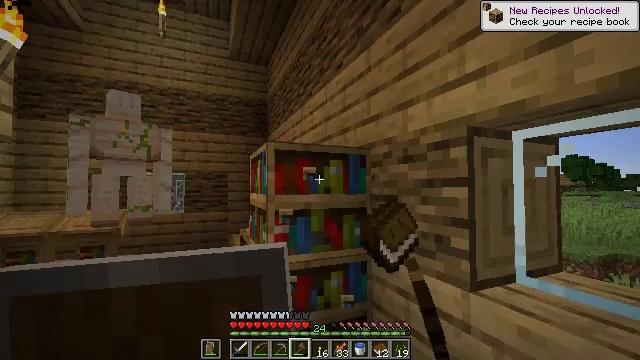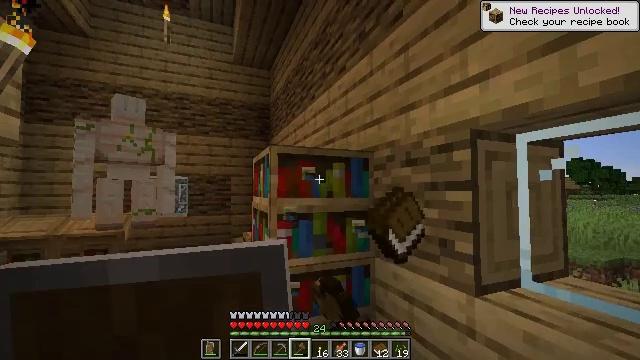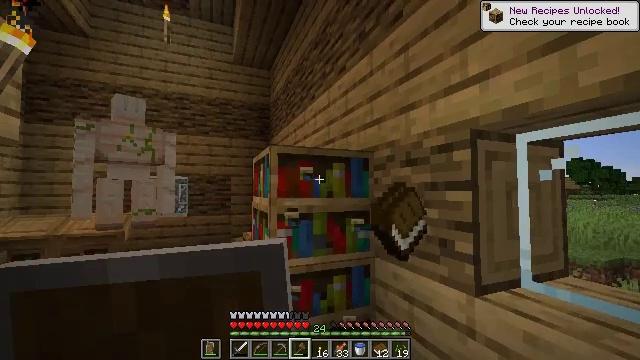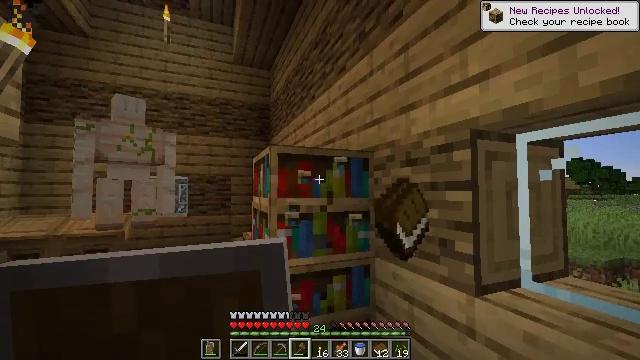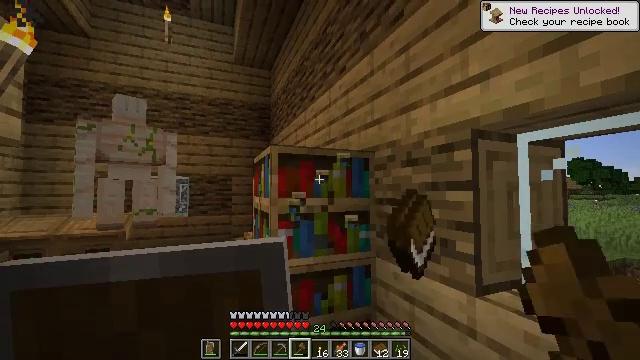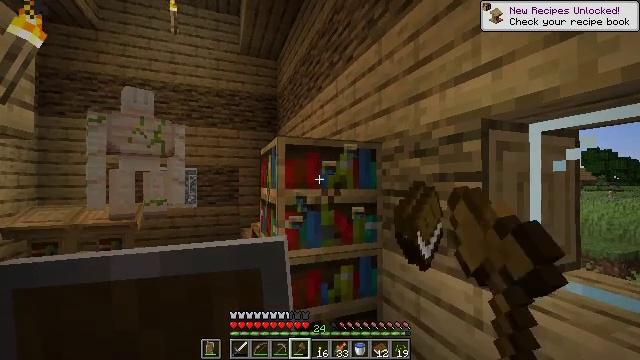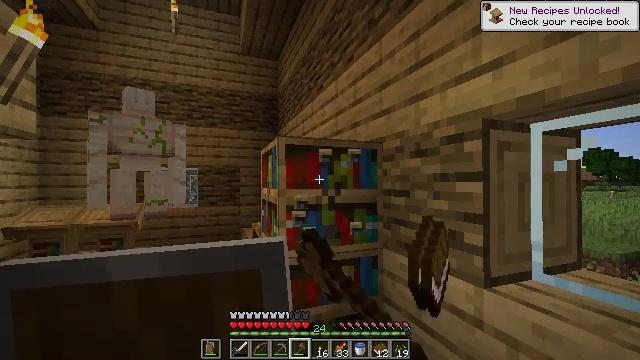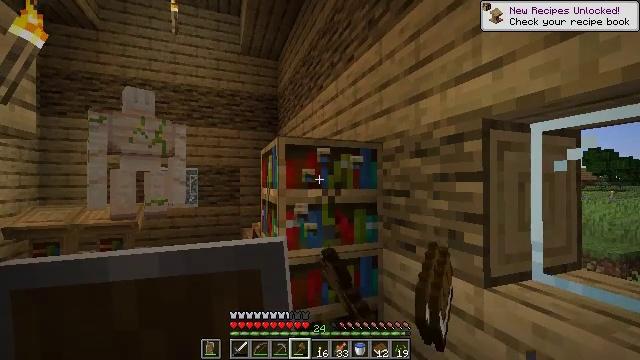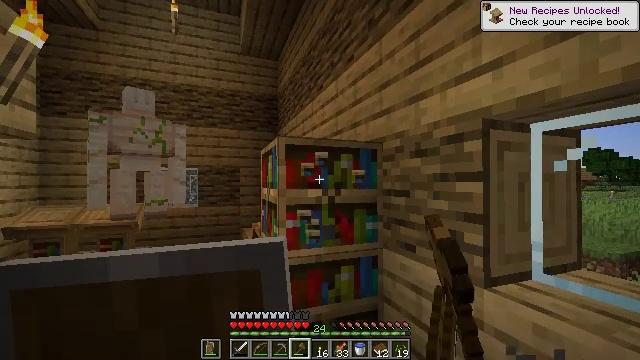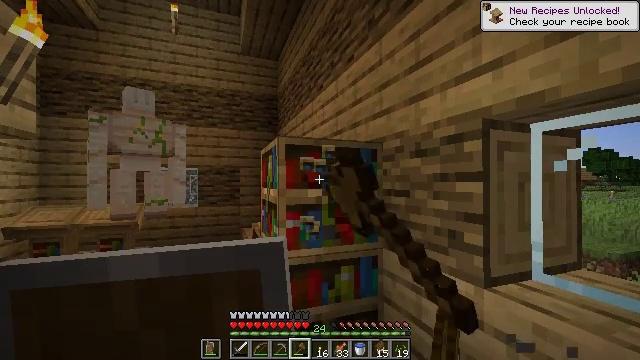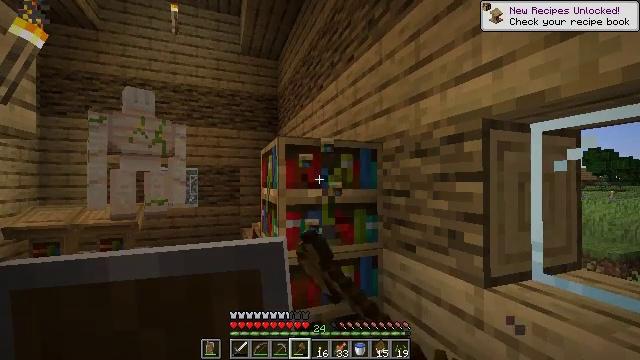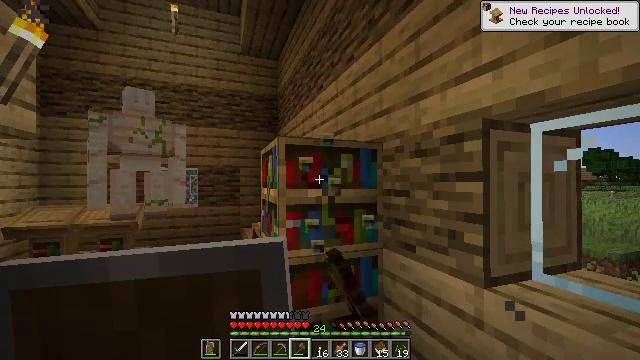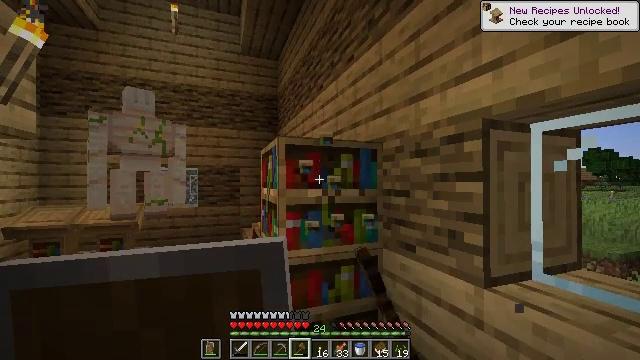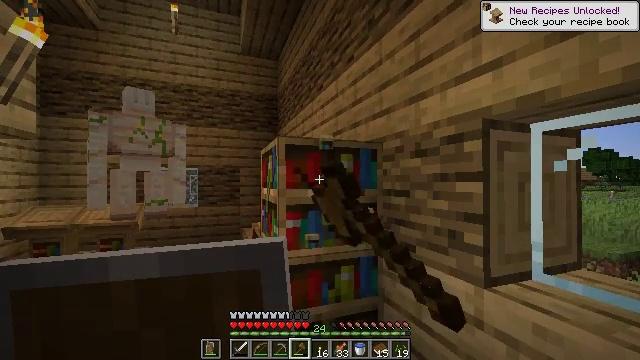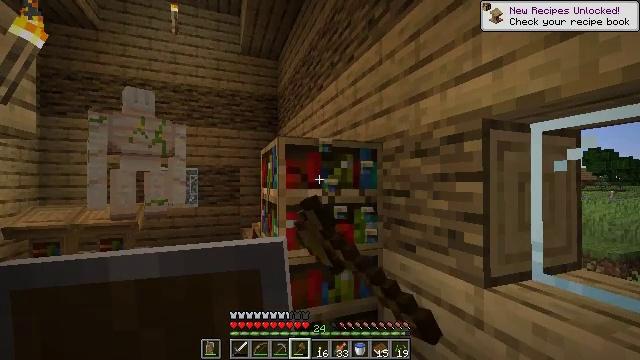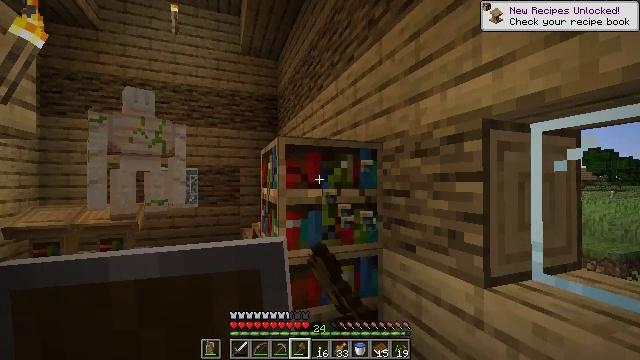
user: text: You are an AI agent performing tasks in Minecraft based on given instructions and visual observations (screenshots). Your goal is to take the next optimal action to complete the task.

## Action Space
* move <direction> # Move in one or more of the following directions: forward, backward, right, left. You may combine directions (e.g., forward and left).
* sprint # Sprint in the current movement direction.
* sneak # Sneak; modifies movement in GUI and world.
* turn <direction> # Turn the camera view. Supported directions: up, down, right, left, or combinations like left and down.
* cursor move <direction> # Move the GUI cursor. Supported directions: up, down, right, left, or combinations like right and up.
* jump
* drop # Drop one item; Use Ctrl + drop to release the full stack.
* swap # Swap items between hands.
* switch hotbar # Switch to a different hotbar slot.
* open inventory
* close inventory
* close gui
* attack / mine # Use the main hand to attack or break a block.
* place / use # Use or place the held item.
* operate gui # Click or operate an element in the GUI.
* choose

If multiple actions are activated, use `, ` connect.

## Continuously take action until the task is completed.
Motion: motion action
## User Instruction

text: Collect books by breaking the bookshelf.
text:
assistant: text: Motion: attack / mine
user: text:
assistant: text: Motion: attack / mine
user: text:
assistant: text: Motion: attack / mine
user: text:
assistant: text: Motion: attack / mine
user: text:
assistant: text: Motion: turn left and down, attack / mine
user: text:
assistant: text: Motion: attack / mine
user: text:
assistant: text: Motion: attack / mine
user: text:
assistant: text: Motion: attack / mine
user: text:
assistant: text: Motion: attack / mine
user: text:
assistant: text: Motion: attack / mine
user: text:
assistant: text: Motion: attack / mine
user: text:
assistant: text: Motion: attack / mine
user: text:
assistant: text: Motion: attack / mine
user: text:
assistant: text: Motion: attack / mine
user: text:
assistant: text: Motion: attack / mine
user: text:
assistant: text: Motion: attack / mine
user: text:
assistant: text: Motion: attack / mine
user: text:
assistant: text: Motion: attack / mine
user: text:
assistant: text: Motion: attack / mine
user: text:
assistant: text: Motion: attack / mine
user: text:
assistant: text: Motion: attack / mine
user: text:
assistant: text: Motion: attack / mine
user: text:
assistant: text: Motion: attack / mine
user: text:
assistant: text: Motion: attack / mine
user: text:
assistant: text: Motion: attack / mine
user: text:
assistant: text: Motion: attack / mine
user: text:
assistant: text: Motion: attack / mine
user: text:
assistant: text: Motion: turn down, attack / mine
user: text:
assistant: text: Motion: turn down, attack / mine
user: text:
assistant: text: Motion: turn down, attack / mine